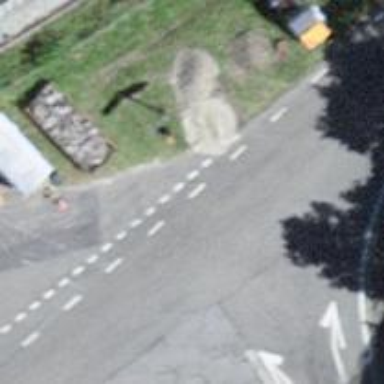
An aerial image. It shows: Asphalt road classified as tertiary.